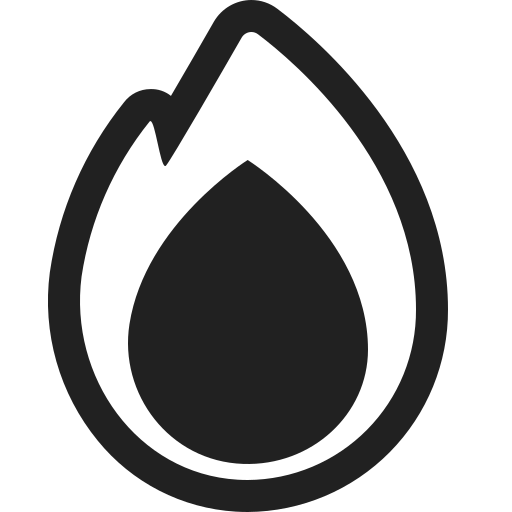
fire high contrast